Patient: sex M, age 57
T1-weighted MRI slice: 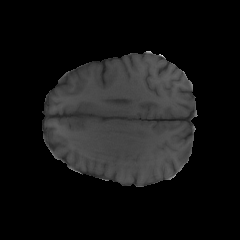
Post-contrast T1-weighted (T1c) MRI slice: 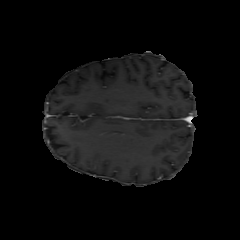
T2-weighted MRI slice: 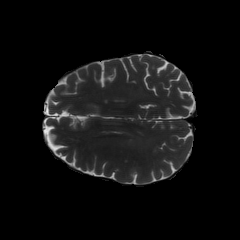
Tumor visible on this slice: yes
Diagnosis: Glioblastoma, IDH-wildtype
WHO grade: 4